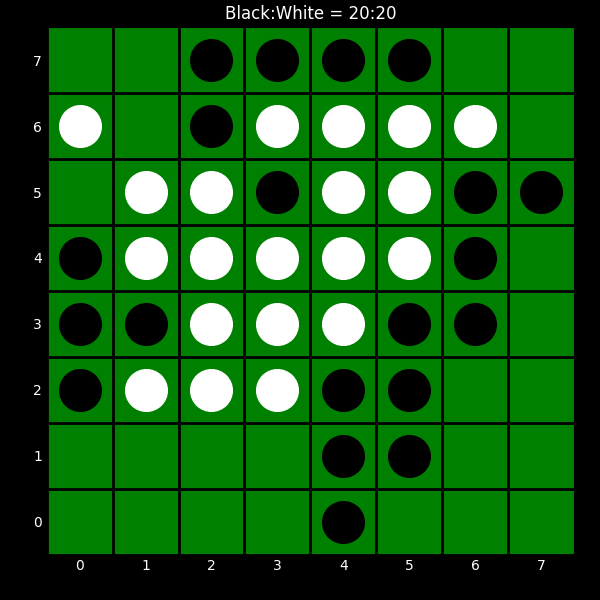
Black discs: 20
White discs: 20